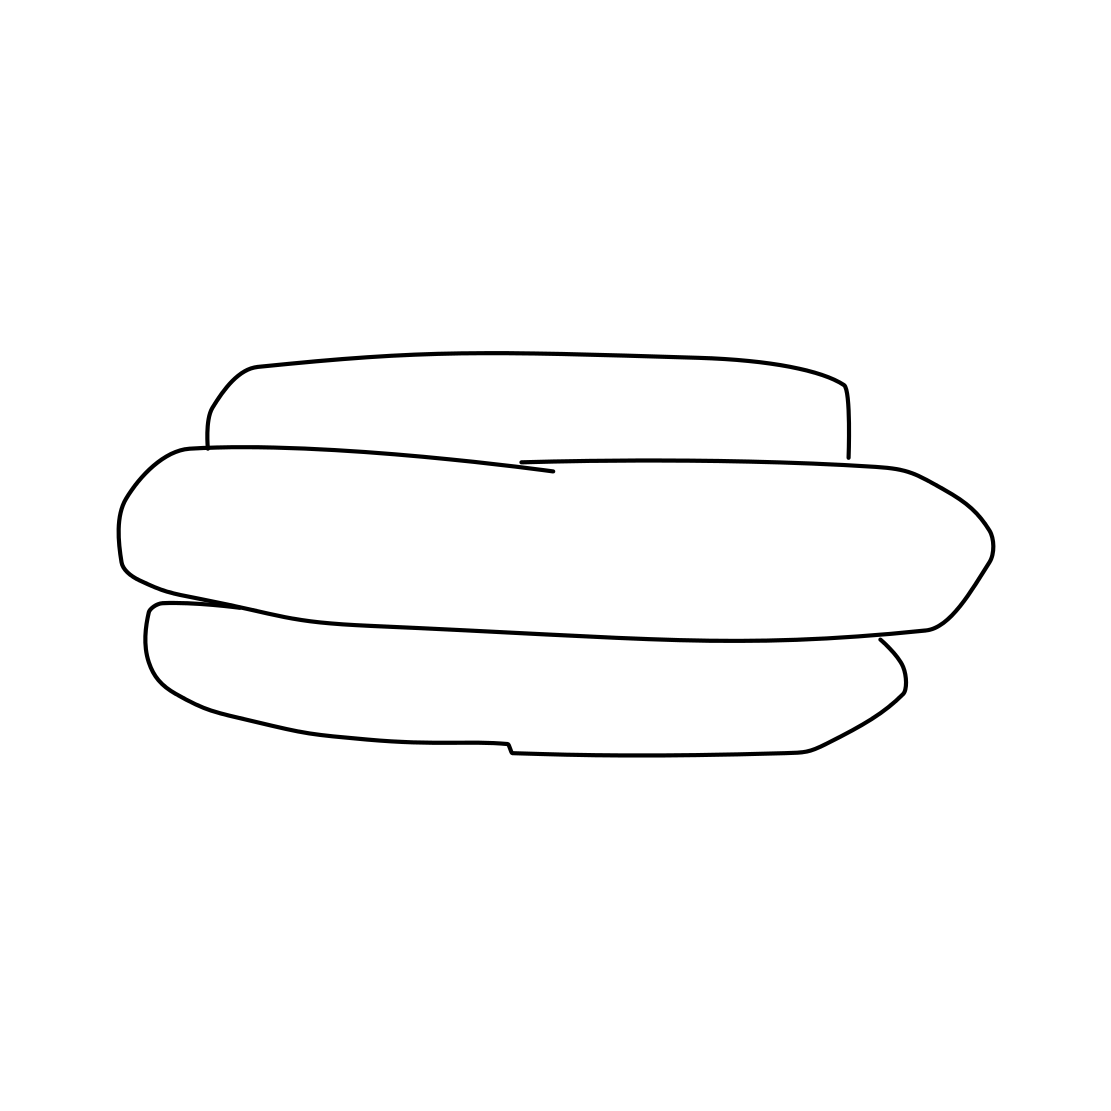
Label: hot-dog